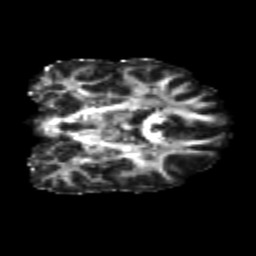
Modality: FA
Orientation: coronal
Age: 26
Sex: male
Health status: healthy
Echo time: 0.074 s